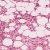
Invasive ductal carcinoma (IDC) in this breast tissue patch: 0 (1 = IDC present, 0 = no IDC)